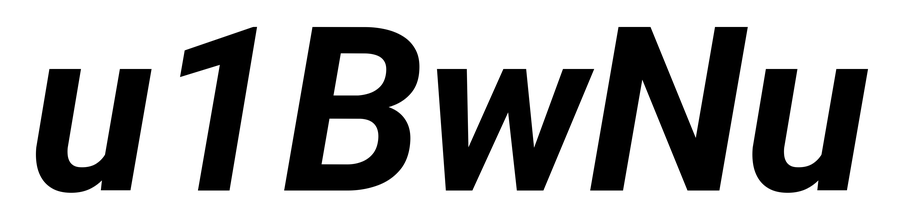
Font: Roboto-Italic_Bold_Italic